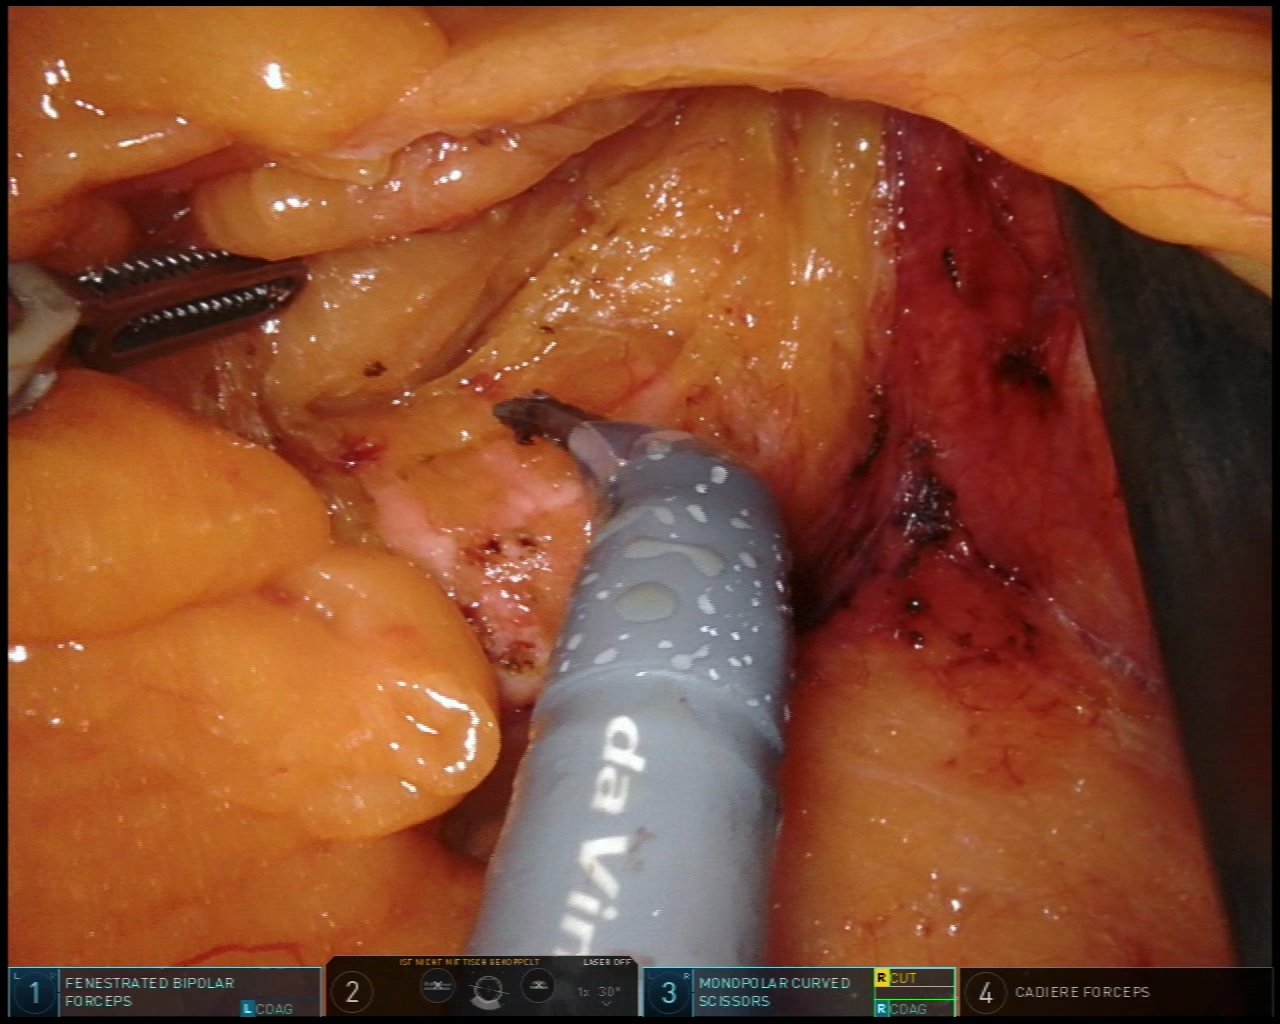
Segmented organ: pancreas
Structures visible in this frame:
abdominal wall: no
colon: no
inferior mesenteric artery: no
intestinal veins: no
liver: no
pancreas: yes
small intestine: no
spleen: no
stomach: no
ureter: no
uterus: no
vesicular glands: no